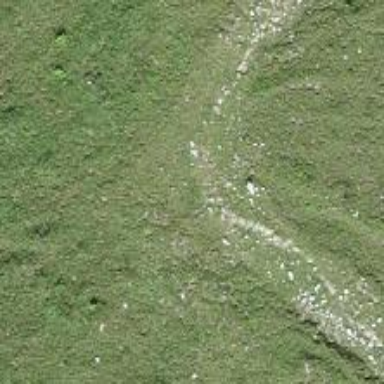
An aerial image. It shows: Ground path.